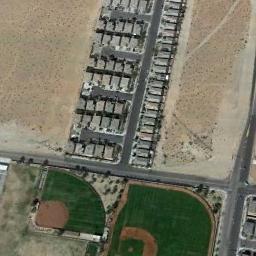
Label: baseball_diamond